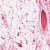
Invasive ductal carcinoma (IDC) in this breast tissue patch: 0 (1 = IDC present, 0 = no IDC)